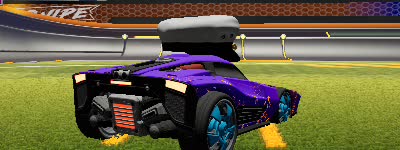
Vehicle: breakout